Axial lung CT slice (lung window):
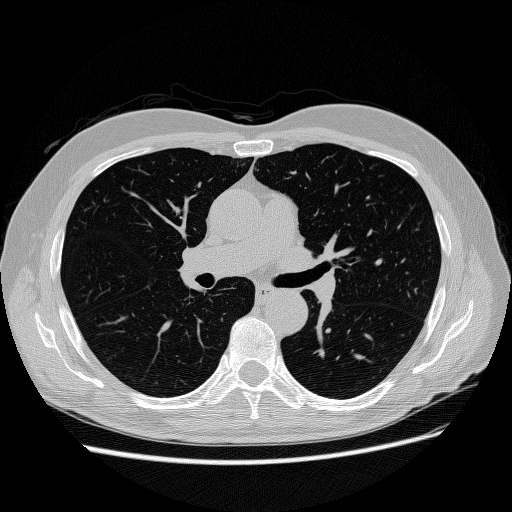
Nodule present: no